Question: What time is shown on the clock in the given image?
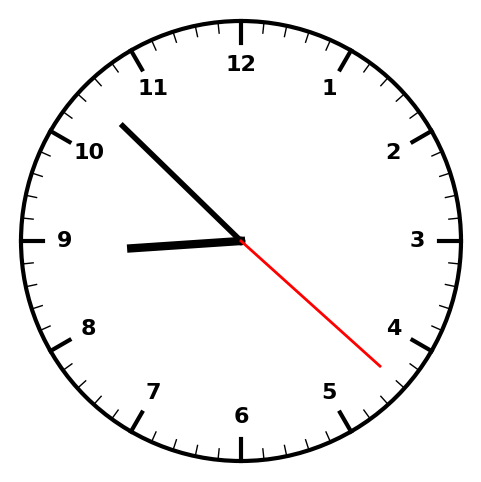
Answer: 08:52:22